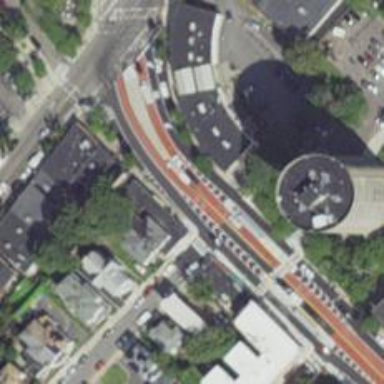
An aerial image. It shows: Busway road.